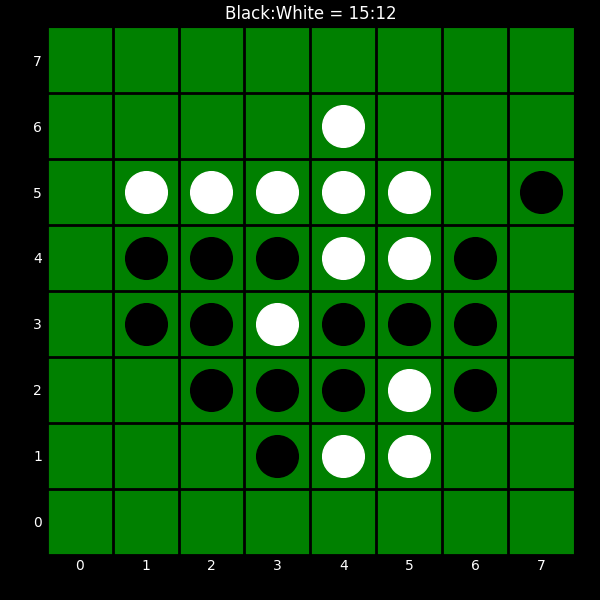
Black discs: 15
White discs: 12